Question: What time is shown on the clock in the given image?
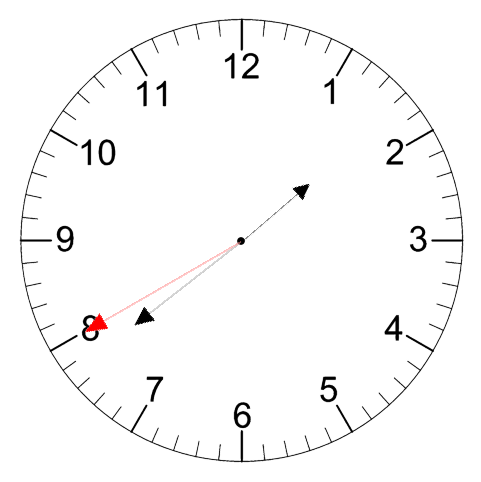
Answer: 01:38:40